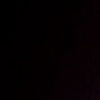
Label: space